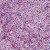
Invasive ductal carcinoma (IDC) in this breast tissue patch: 1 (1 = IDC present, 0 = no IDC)